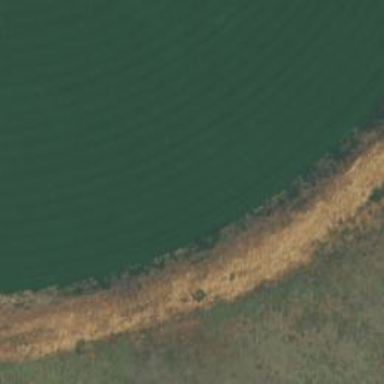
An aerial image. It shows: Reservoir area.